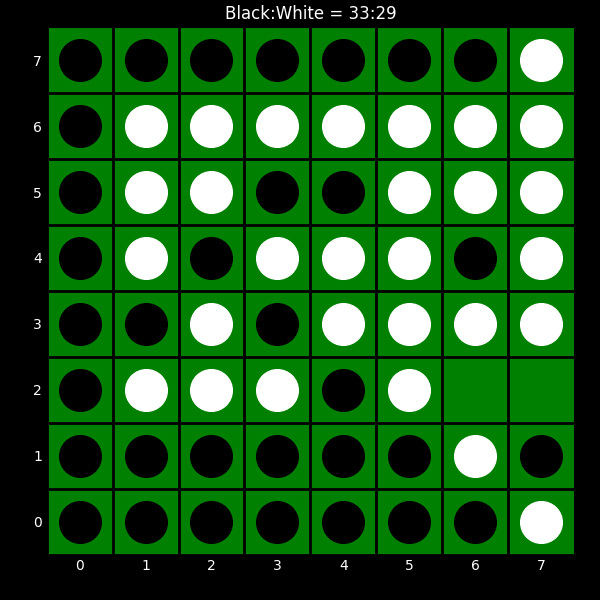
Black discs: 33
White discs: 29